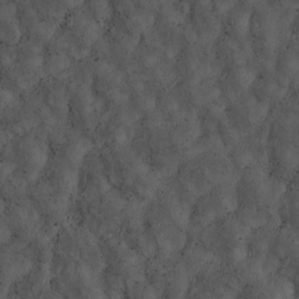
Label: non_frost